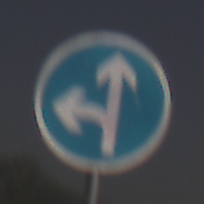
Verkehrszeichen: VorgeschriebeneFahrtrichtungGeradeausOderLinks
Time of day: Night
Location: Outdoor (Nature)
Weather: Clear
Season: NotSpecified
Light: Natural